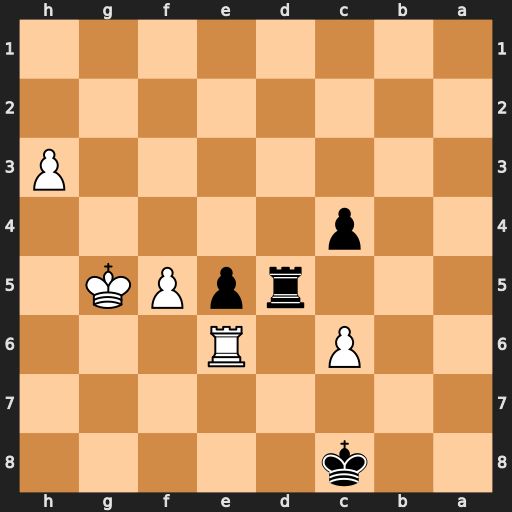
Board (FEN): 2k5/8/2P1R3/3rpPK1/2p5/7P/8/8
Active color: b
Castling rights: -
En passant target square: -
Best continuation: c3 Kg6 c2